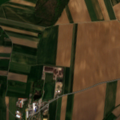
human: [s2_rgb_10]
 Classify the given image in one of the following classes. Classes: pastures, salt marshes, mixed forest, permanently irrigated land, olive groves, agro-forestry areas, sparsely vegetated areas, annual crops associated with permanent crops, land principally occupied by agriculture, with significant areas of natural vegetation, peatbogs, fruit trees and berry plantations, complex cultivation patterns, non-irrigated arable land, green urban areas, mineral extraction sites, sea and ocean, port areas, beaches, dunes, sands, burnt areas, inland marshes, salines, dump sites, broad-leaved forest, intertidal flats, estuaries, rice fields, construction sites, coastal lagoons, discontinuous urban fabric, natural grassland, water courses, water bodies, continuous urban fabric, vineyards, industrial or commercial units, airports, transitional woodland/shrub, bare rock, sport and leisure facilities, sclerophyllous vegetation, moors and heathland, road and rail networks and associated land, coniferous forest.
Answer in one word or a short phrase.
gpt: discontinuous urban fabric, non-irrigated arable land, complex cultivation patterns, mixed forest